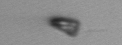
Label: Pyramimonas